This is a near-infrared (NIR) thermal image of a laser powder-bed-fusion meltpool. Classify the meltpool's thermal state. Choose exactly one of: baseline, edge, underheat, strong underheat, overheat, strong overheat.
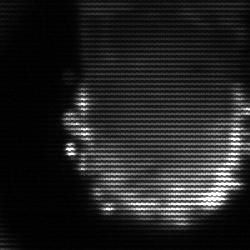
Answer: baseline